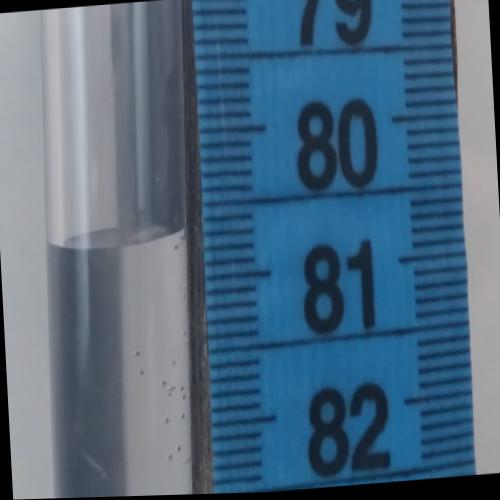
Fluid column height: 80.7 cm